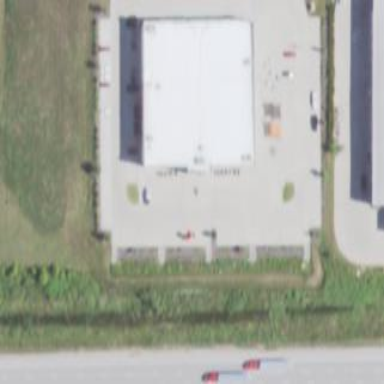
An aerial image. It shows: Building that houses motorcycle shop.